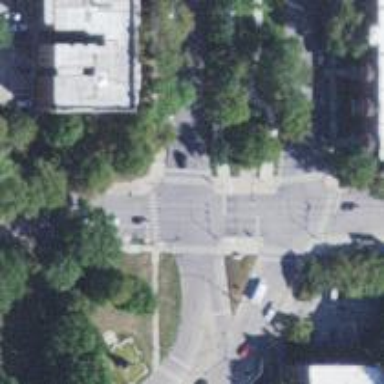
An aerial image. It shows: Zebra crossing on footway.